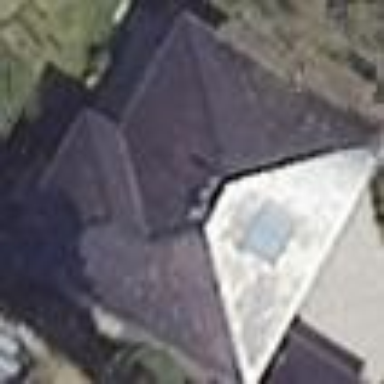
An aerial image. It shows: Hipped roof house.